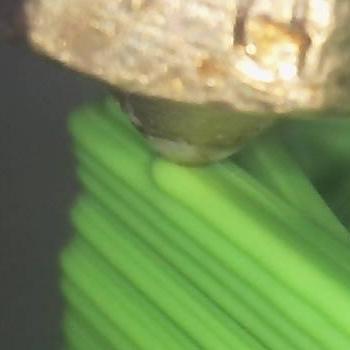
Flow rate: 267%